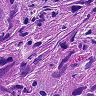
Metastatic tissue present: yes